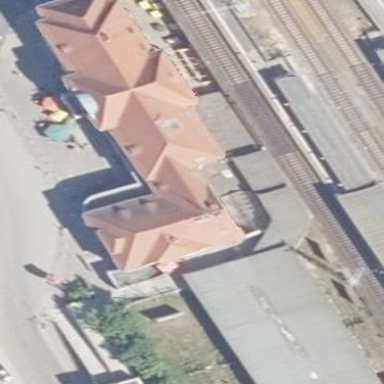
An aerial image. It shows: Train station building.